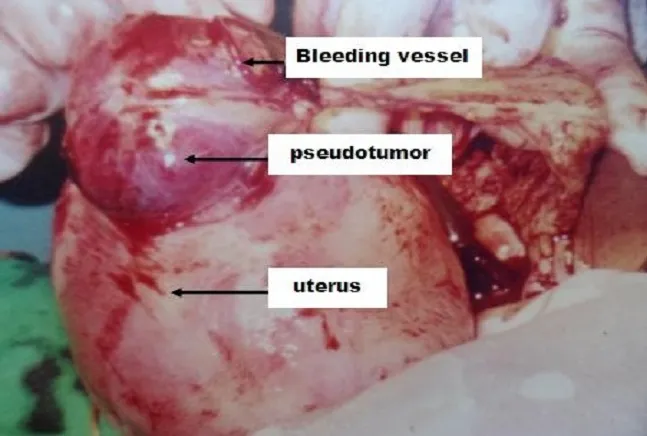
Image showing the ruptured vessel overlying the pseudo tumor with omentum adherent to it.
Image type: medical_photograph (other_medical_photograph)